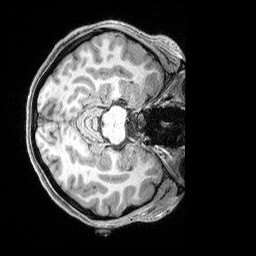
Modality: T1w
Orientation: axial
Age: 20
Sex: female
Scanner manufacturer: siemens
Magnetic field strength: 3 T
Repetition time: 2.3 s
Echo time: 0.00298 s